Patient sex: F
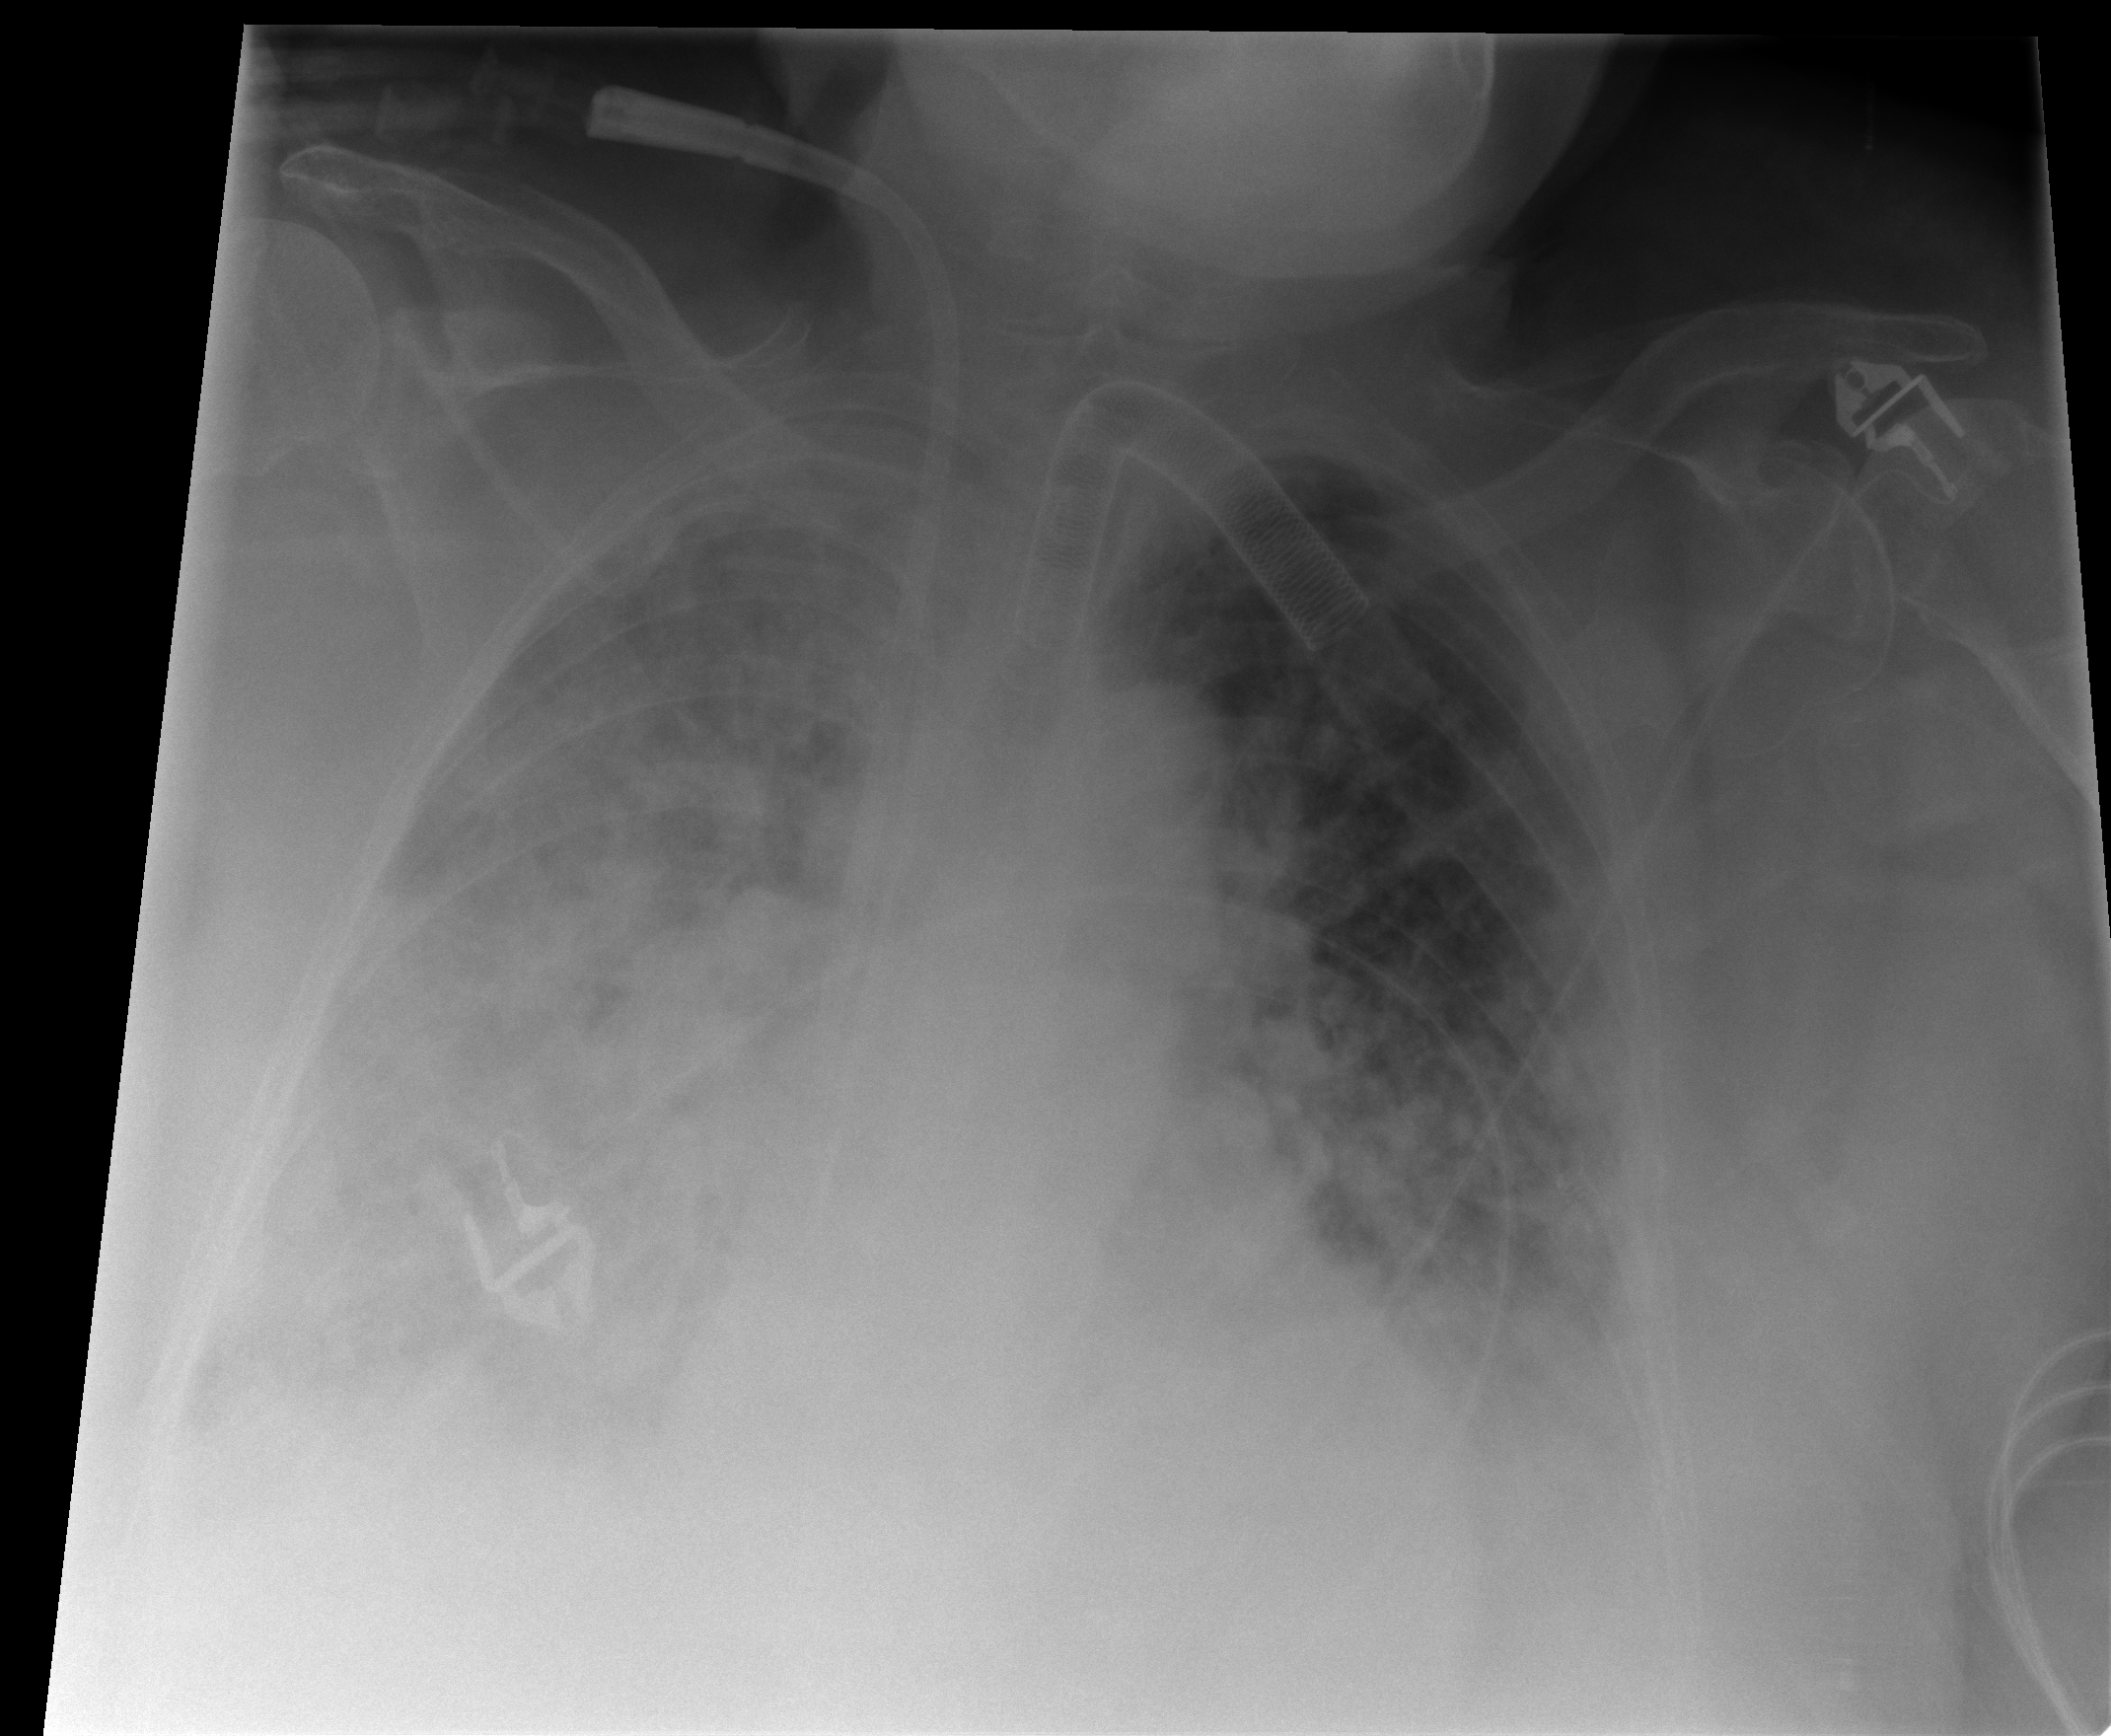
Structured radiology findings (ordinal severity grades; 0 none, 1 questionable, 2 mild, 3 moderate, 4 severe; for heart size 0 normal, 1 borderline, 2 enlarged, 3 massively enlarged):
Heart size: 2
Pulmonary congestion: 3
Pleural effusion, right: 3
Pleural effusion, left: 2
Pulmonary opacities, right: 4
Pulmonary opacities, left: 3
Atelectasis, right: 3
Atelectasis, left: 2